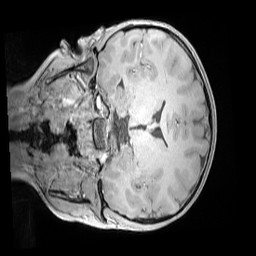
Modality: MP2RAGE
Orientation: coronal
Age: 9
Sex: male
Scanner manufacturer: siemens
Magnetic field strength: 3 T
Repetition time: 4 s
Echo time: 0.00303 s